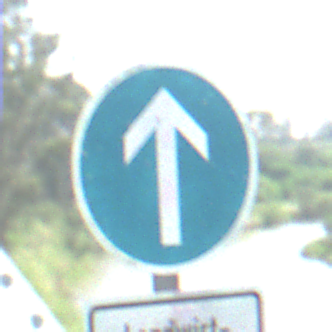
Verkehrszeichen: VorgeschriebeneFahrtrichtungGeradeaus
Zusatzzeichen unten: BesondereFahrzeugeUndTransportgueter6
Umgebung: Outdoor, Special
Tageszeit: MorningAfternoon
Wetter: Clear
Licht: Natural
Jahreszeit: NotSpecified
Kontrast: HighContrast